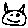
Label: cat